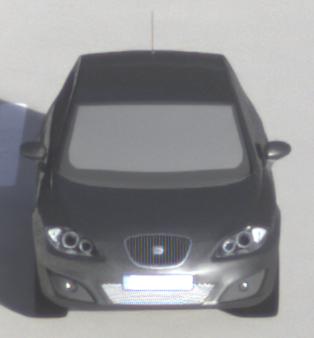
Make: SEAT
Model: Leon 1.4
Detailed model: Leon (1P)
Model produced from: 2009/04
Model produced until: 2010/08
Doors: 5
Color: gray
Road condition: dry road
Daytime: sunrise or sunset
Contrast: medium contrast